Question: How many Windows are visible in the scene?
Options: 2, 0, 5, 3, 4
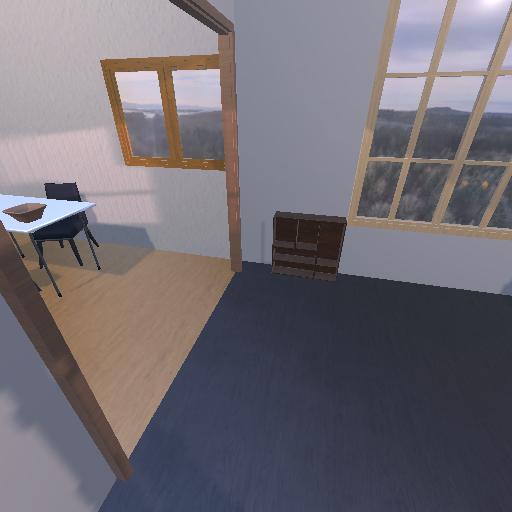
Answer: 2